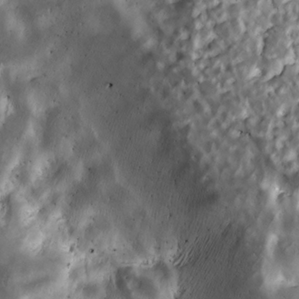
Label: non_frost